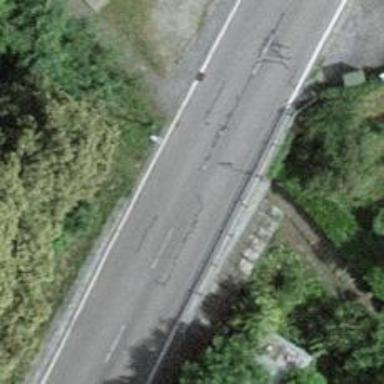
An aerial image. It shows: Raised kerb.